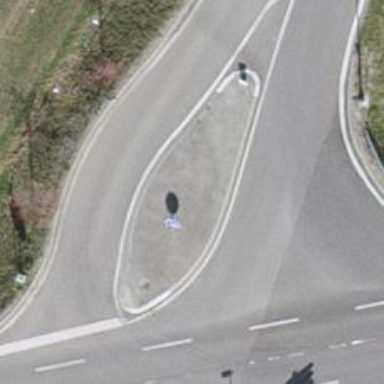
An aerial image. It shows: Traffic calming island.